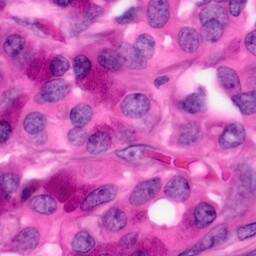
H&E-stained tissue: Pancreatic